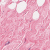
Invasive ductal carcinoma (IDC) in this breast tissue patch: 0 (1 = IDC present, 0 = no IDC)